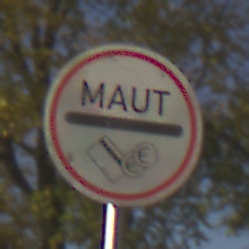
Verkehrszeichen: MautflichtigeStrecke
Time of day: SunriseSunset
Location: Outdoor (Urban)
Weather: PartlyCloudy
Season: Autumn
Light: Natural